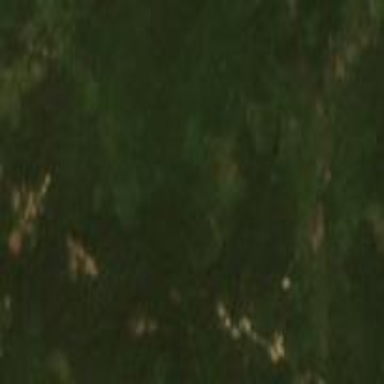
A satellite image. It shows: Forest area.